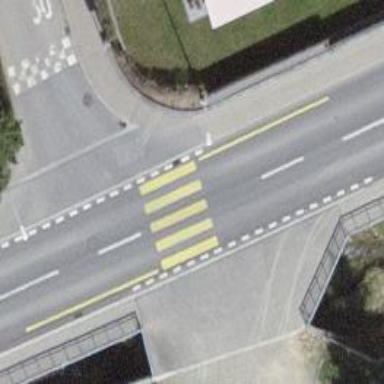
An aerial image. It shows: Uncontrolled zebra crossing on the road.